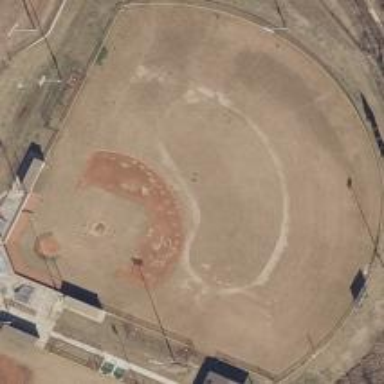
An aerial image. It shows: Baseball pitch for leisure and sports activities.